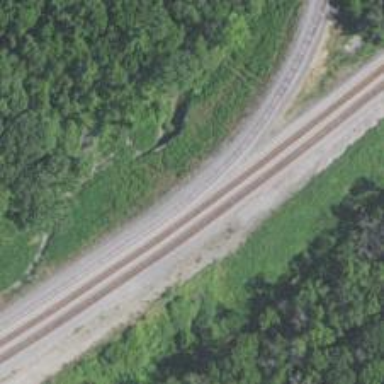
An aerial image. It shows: Railway track.